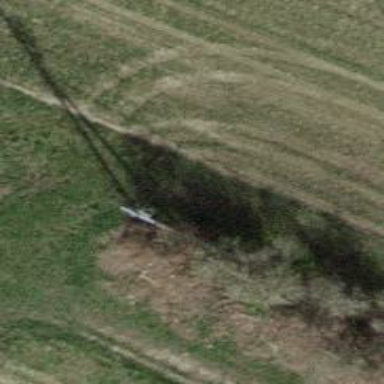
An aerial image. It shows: Minor power line.